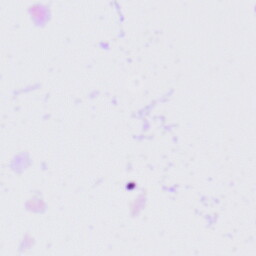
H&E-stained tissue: Tonsil